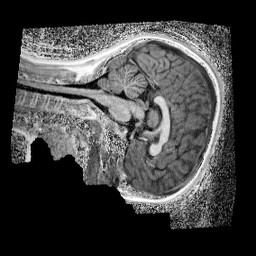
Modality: UNIT1_denoised
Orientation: sagittal
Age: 11
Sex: female
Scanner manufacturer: siemens
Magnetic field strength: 3 T
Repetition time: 4 s
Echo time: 0.00299 s